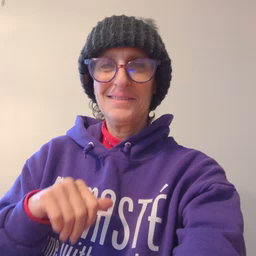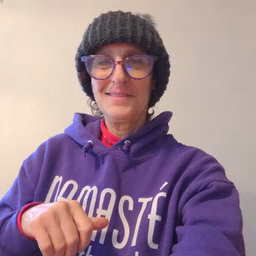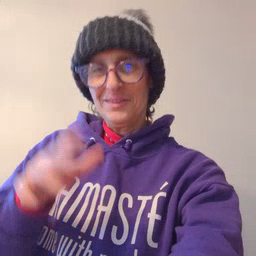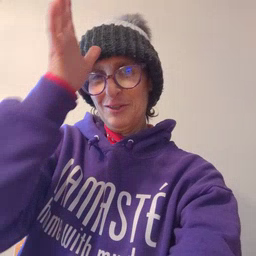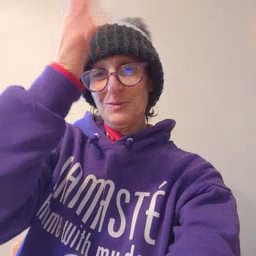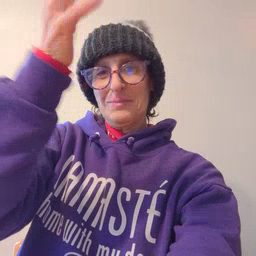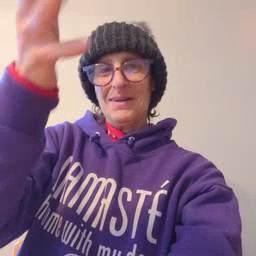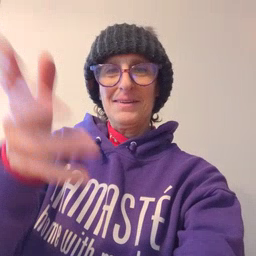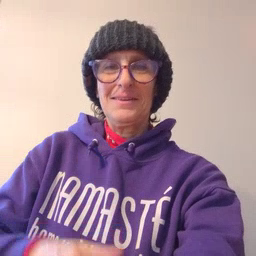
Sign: grandpa